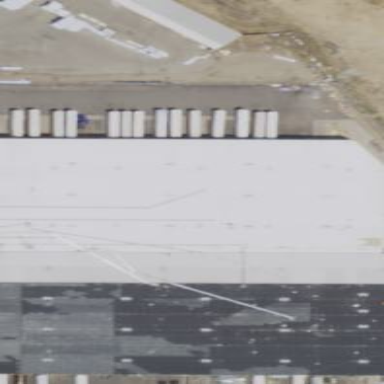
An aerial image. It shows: Warehouse.